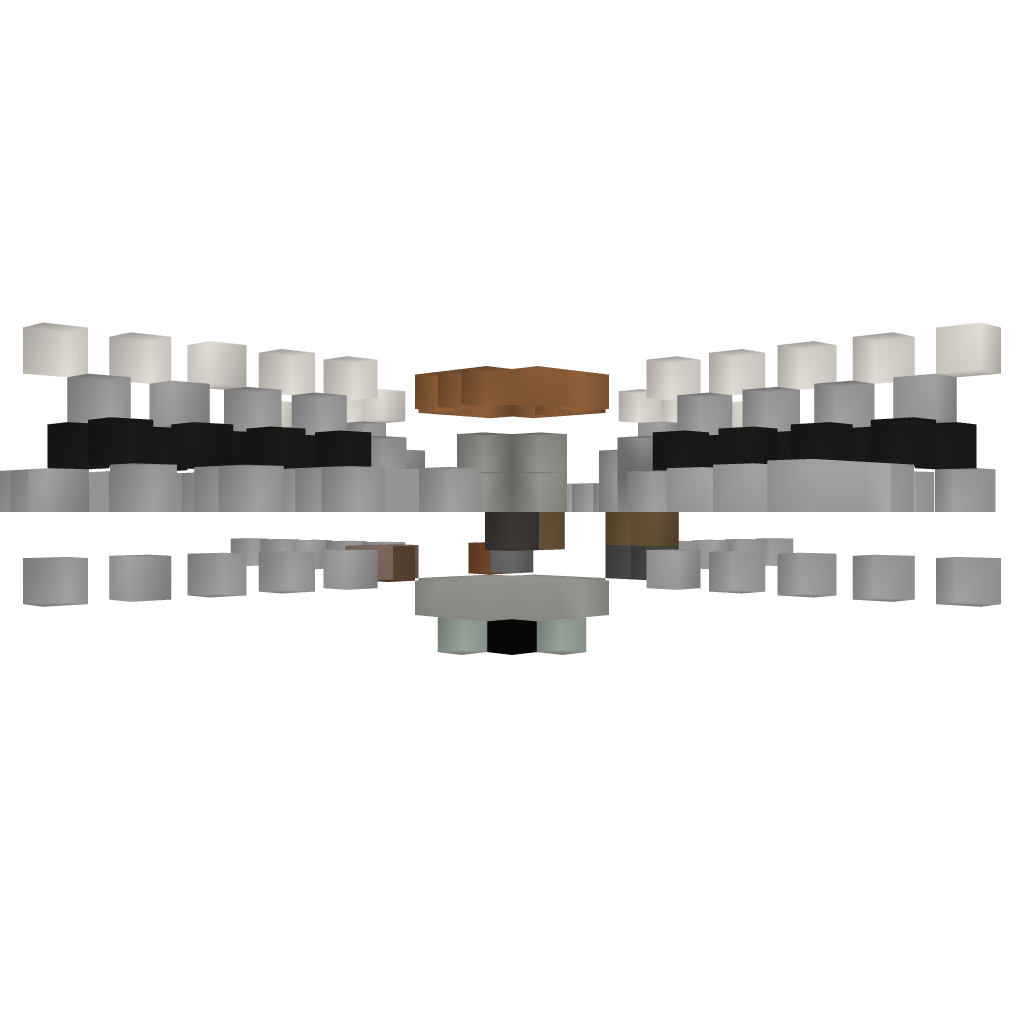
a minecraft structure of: Liveable Satelite